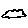
Label: cloud